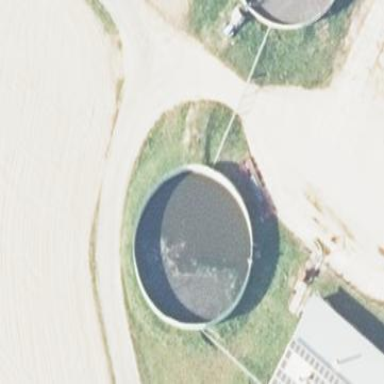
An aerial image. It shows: Storage tank with man-made structure.